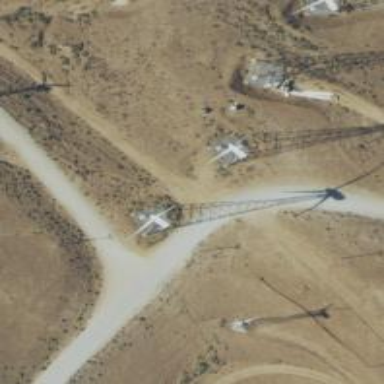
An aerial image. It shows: Wind generator powered by wind turbine.